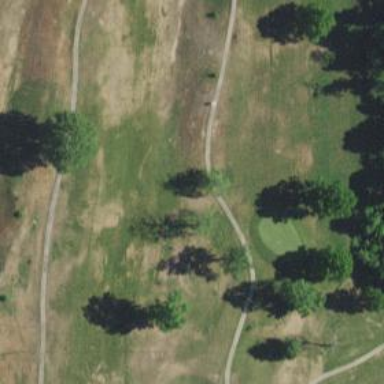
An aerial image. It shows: View of golf hole.